Question: I am working on a drawing app for ipad, I am providing full screen for drawing. So as we all now, user might write with his wrist support or by resting his hand on the screen. So my aim is to allow the user to write freely with his wrist/hand support.
But the app should only detect finger drawing, or ignore/reject wrist and hand touches and delete them
I started working on it , I created a sample project with multitouch enabled.
Below is my code
'''
- (void)touchesBegan:(NSSet *)touches withEvent:(UIEvent *)event {
mouseSwiped = NO;
for (UITouch *touch in touches)
{
NSString *key = [NSString stringWithFormat:@"%d", (int) touch];
lastPoint = [touch locationInView:self.view];
[touchPaths setObject:[NSValue valueWithCGPoint:lastPoint] forKey:key];
}
}
- (void)touchesMoved:(NSSet *)touches withEvent:(UIEvent *)event
{
mouseSwiped = YES;
CGPoint lastPoint3;
for (UITouch *touch in touches)
{
NSString *key = [NSString stringWithFormat:@"%d", (int) touch];
lastPoint = [[touchPaths objectForKey:key] CGPointValue];
currentPoint1 = [touch locationInView:self.view];
NSLog(@"Y:%f",currentPoint1.y);
UIGraphicsBeginImageContext(self.view.frame.size);
[self.tempDrawImage.image drawInRect:CGRectMake(0, 0, self.view.frame.size.width, self.view.frame.size.height)];
CGContextSetLineCap(UIGraphicsGetCurrentContext(), kCGLineCapRound);
CGContextSetLineWidth(UIGraphicsGetCurrentContext(), brush );
CGContextSetRGBStrokeColor(UIGraphicsGetCurrentContext(), red, green, blue, 1.0);
CGContextSetBlendMode(UIGraphicsGetCurrentContext(),kCGBlendModeNormal);
CGContextBeginPath(UIGraphicsGetCurrentContext());
CGContextMoveToPoint(UIGraphicsGetCurrentContext(), lastPoint.x, lastPoint.y);
CGContextAddLineToPoint(UIGraphicsGetCurrentContext(), currentPoint1.x, currentPoint1.y);
CGContextStrokePath(UIGraphicsGetCurrentContext());
self.tempDrawImage.image = UIGraphicsGetImageFromCurrentImageContext();
[self.tempDrawImage setAlpha:opacity];
UIGraphicsEndImageContext();
[touchPaths setObject:[NSValue valueWithCGPoint:currentPoint1] forKey:key];
}
}
'''
So this works fine with any number of touches, But I am not understanding how can I reject those palm/hand touches while drawing and only draw, what user draws with his finger/ stylus.
Presently if I draw, I get this thing, below is the image

Thanks
Ranjit
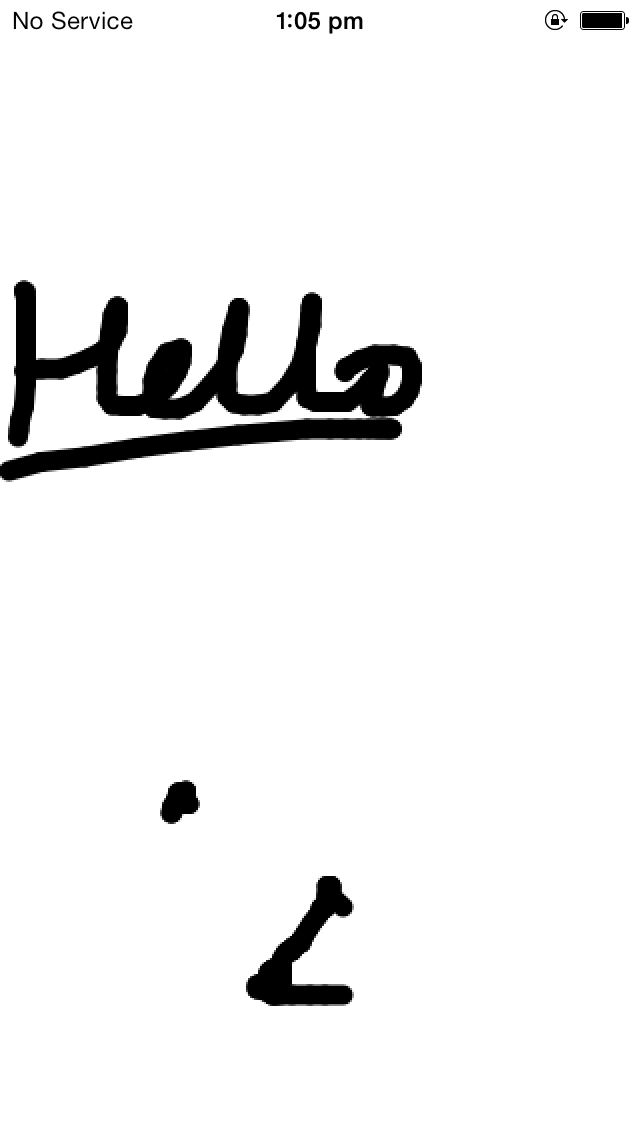
Answer: One solution is to store the topmost tap in 'touchesBegan' and only draw this one.
As you have pointed out, you are not supposed to retain the 'UITouch' instance, so I recommend using a weak reference instead.
This will only draw a single touch. If you wish to draw the touches of multiple fingers, you need another way of filtering out the hand (many drawing apps have user settings for telling the app the pose of the hand, for example, but this is of course more complicated).
Here is an idea on how to do it:
'''
#import <QuartzCore/QuartzCore.h>
@interface TViewController () {
// We store a weak reference to the current touch that is tracked
// for drawing.
__weak UITouch* drawingTouch;
// This is the previous point we drawed to, or the first point the user tapped.
CGPoint touchStartPoint;
}
@end
@interface _TDrawView : UIView {
@public
CGLayerRef persistentLayer, tempLayer;
}
-(void)commitDrawing;
-(void)discardDrawing;
@end
@implementation TViewController
- (void) loadView
{
self.view = [[_TDrawView alloc] initWithFrame:[UIScreen mainScreen].bounds];
self.view.opaque = YES;
self.view.multipleTouchEnabled = YES;
self.view.backgroundColor = [UIColor whiteColor];
}
- (void)touchesBegan:(NSSet *)touches withEvent:(UIEvent *)event {
// Start with what we currently have
UITouch* topmostTouch = self->drawingTouch;
// Find the top-most touch
for (UITouch *touch in touches) {
CGPoint lastPoint = [touch locationInView:self.view];
if(!topmostTouch || [topmostTouch locationInView:self.view].y > lastPoint.y) {
topmostTouch = touch;
touchStartPoint = lastPoint;
}
}
// A new finger became the drawing finger, discard any previous
// strokes since last touchesEnded
if(self->drawingTouch != nil && self->drawingTouch != topmostTouch) {
[(_TDrawView*)self.view discardDrawing];
}
self->drawingTouch = topmostTouch;
}
- (void) touchesEnded:(NSSet *)touches withEvent:(UIEvent *)event {
// Always commit the current stroke to the persistent layer if the user
// releases a finger. This could need some tweaking for optimal user experience.
self->drawingTouch = nil;
[(_TDrawView*)self.view commitDrawing];
[self.view setNeedsDisplay];
}
- (void)touchesMoved:(NSSet *)touches withEvent:(UIEvent *)event
{
const CGFloat red=0, green=0, blue=0, brush=1;
for (UITouch *touch in touches) {
// Find the touch that we track for drawing
if(touch == self->drawingTouch) {
CGPoint currentPoint = [touch locationInView:self.view];
// Draw stroke first in temporary layer
CGContextRef ctx = CGLayerGetContext(((_TDrawView*)self.view)->tempLayer);
CGContextSetLineCap(ctx, kCGLineCapRound);
CGContextSetLineWidth(ctx, brush );
CGContextSetRGBStrokeColor(ctx, red, green, blue, 1.0);
CGContextSetBlendMode(ctx,kCGBlendModeNormal);
CGContextBeginPath(ctx);
CGContextMoveToPoint(ctx, touchStartPoint.x, touchStartPoint.y);
CGContextAddLineToPoint(ctx, currentPoint.x, currentPoint.y);
CGContextStrokePath(ctx);
// Update the points so that the next line segment is drawn from where
// we left off
touchStartPoint = currentPoint;
// repaint the layer
[self.view setNeedsDisplay];
}
}
}
@end
@implementation _TDrawView
- (void) finalize {
if(persistentLayer) CGLayerRelease(persistentLayer);
if(tempLayer) CGLayerRelease(tempLayer);
}
- (void) drawRect:(CGRect)rect {
CGContextRef ctx = UIGraphicsGetCurrentContext();
if(!persistentLayer) persistentLayer = CGLayerCreateWithContext(ctx, self.bounds.size, nil);
if(!tempLayer) tempLayer = CGLayerCreateWithContext(ctx, self.bounds.size, nil);
// Draw the persistant drawing
CGContextDrawLayerAtPoint(ctx, CGPointMake(0, 0), persistentLayer);
// Overlay with the temporary drawing
CGContextDrawLayerAtPoint(ctx, CGPointMake(0, 0), tempLayer);
}
- (void)commitDrawing {
// Persist the temporary drawing
CGContextRef ctx = CGLayerGetContext(persistentLayer);
CGContextDrawLayerAtPoint(ctx, CGPointMake(0, 0), tempLayer);
[self discardDrawing];
}
- (void)discardDrawing {
// Clears the temporary layer
CGContextRef ctx = CGLayerGetContext(tempLayer);
CGContextClearRect(ctx, self.bounds);
CGContextFlush(ctx);
}
@end
'''
EDIT: I added the logic that if a new touch is detected, if there is currently any stroke being drawn with a higher y-value, it is removed, as we discussed in the comments.
The overlaying is done by painting two 'CGLayer's. This code could be optimized a lot for performance, it should be looked at more as an illustration than production-ready code.